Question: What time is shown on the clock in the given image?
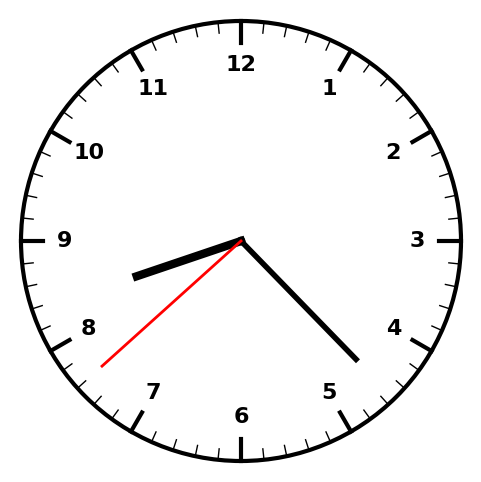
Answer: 08:22:38